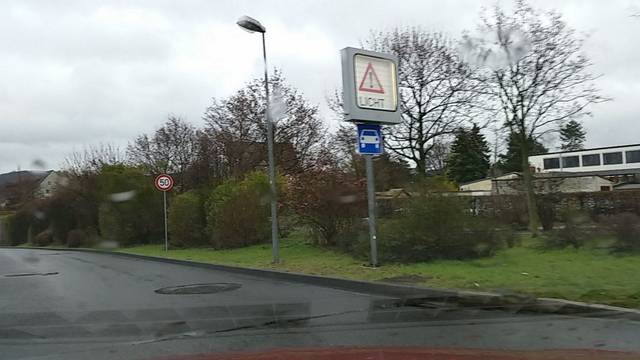
Region: Germany
Coordinates: 49.969, 9.154